Question: Is it selected alphabetically or will I always choose the left node first?
Will I choose 'G' first or 'B' in the following image?
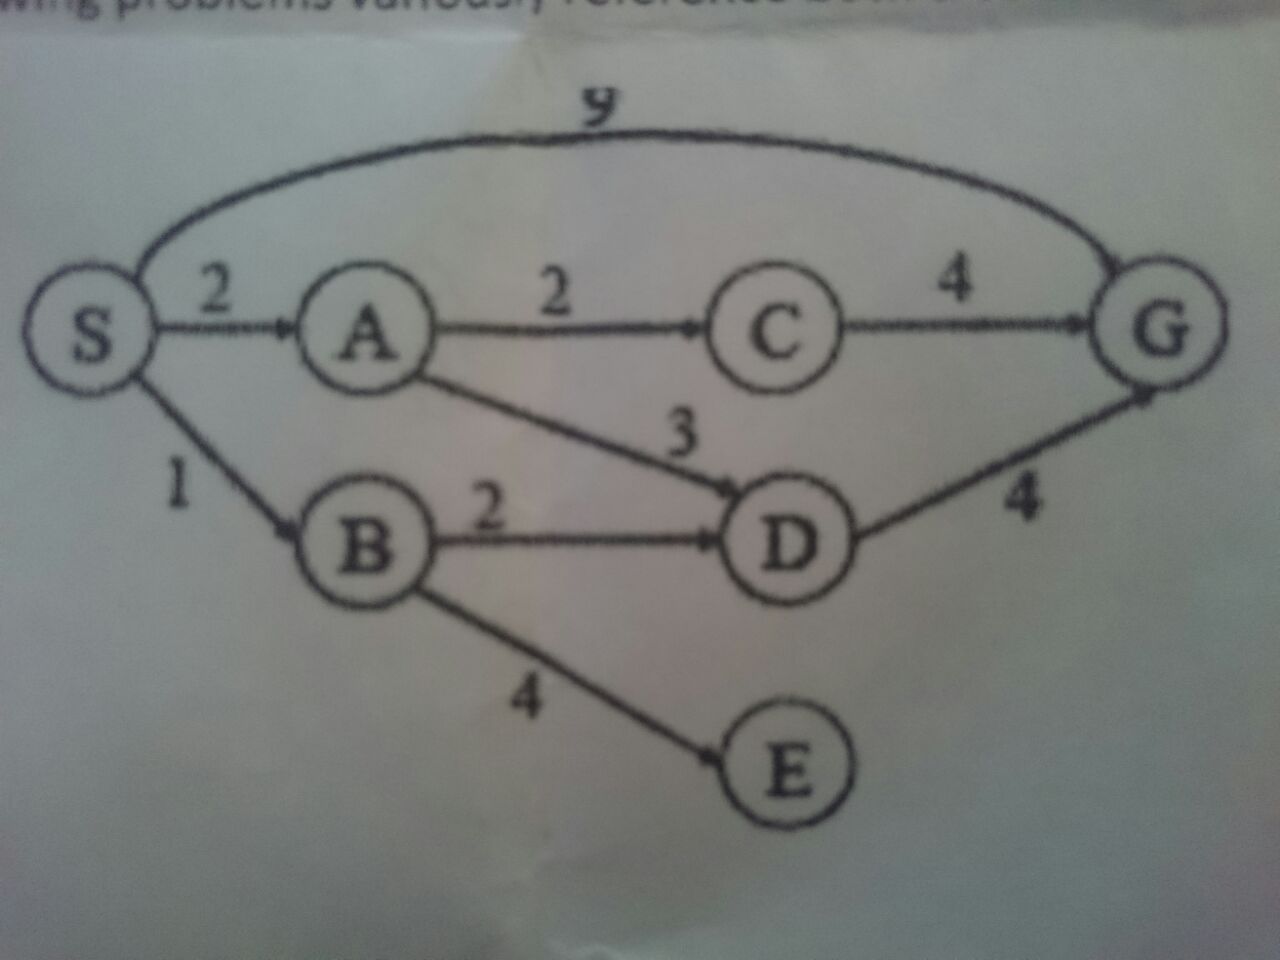
Answer: Not so much answers to your question, more observations:
1. The order that the BFS will go is dependent on it's implementation, the only thing that will be common to all implementations is that they will be breadth first.
2. BFS does not necessarily have anything to do with weighted graphs, you could find or write an algorithm that will scan breadth first with the the order of the scan for each level of the graph being determined by the weight.
3. BFS on this graph would scan S -> [ABG] -> [CD] | [ED] -> G ([possiblities, order depends on implementation], [] | [] means this then that or that then this)